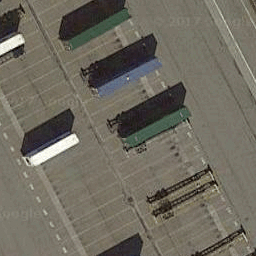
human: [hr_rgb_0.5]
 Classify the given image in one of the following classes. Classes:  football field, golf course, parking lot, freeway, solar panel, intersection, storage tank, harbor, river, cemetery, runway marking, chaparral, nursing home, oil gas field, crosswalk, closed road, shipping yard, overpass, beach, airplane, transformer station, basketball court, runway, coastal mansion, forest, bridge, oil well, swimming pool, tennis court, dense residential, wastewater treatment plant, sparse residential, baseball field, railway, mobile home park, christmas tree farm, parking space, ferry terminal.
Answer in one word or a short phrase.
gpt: shipping yard